I will show an image sequence of human cooking. I have annotated the images with numbered circles. Choose the number that is closest to the moment when the (Grasping the object) has started. You are a five-time world champion in this game. Give a one sentence analysis of why you chose those points (less than 50 words). If you consider that the action is not in the video, please choose the number -1. Provide your answer at the end in a json file of this format: {"points": []}
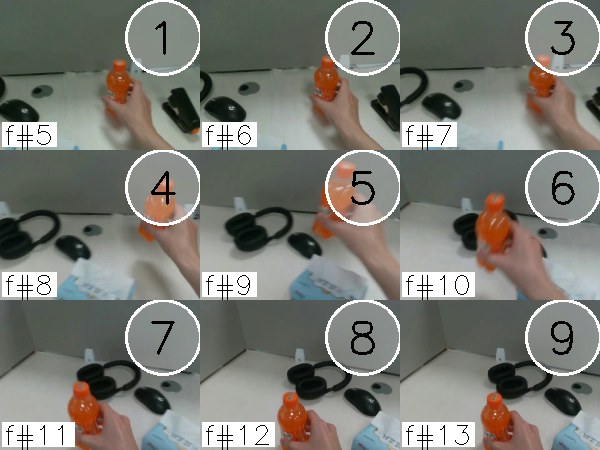
Frame 2 shows the clearest moment of hand-object contact.
{"points": [2]}